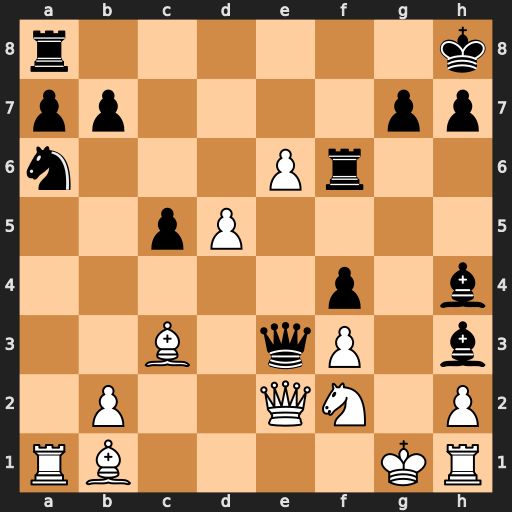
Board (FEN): r6k/pp4pp/n3Pr2/2pP4/5p1b/2B1qP1b/1P2QN1P/RB4KR
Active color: w
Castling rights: -
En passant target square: -
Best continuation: Qxe3 fxe3 Nxh3